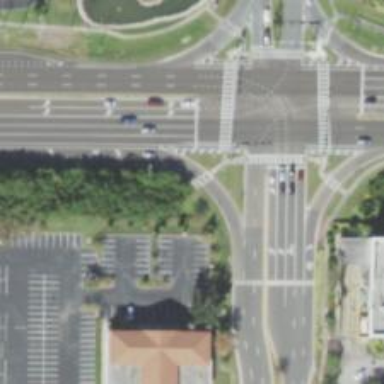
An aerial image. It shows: Marked crossing on footway.